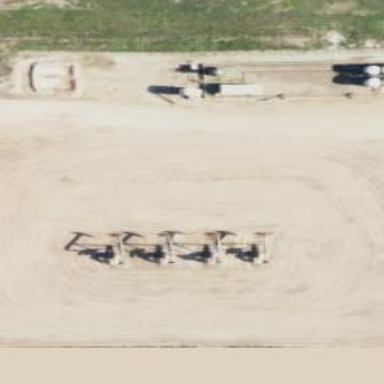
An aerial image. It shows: Petroleum well.